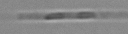
Label: Leptocylindrus